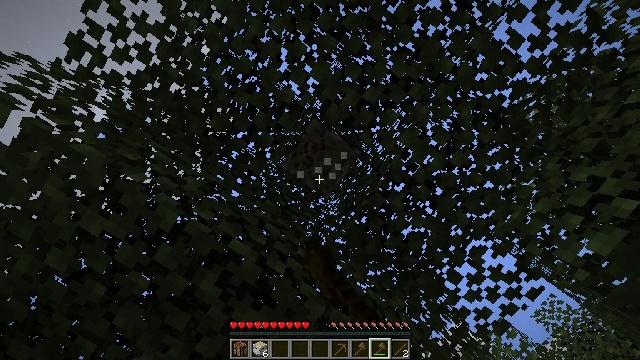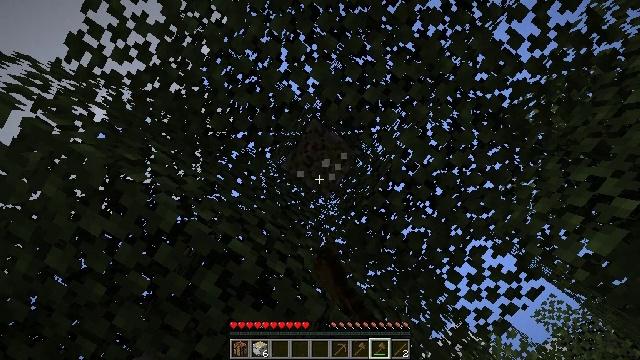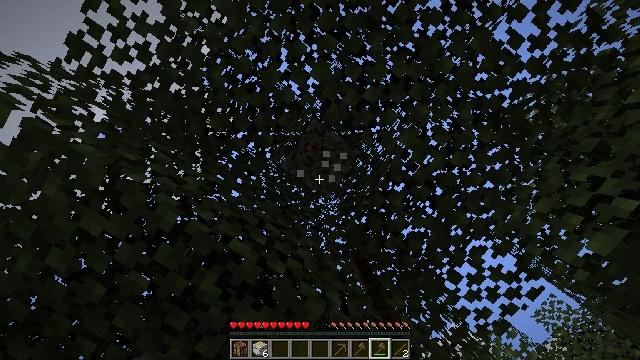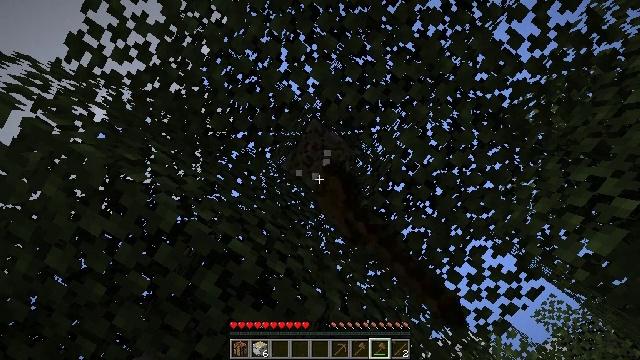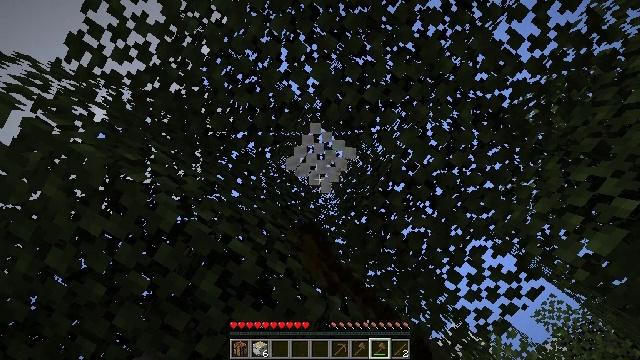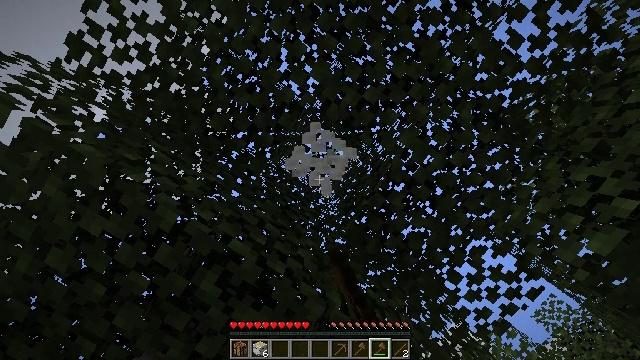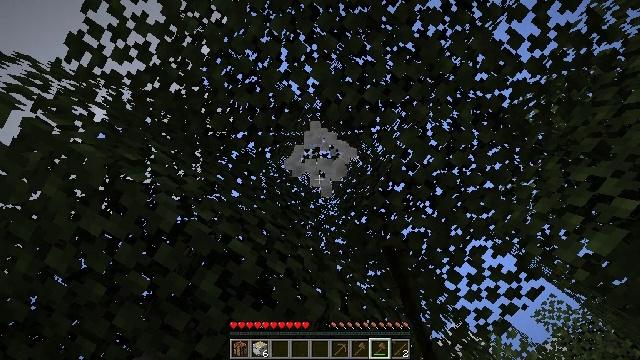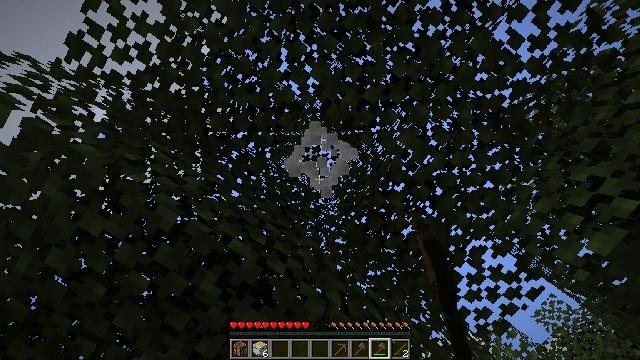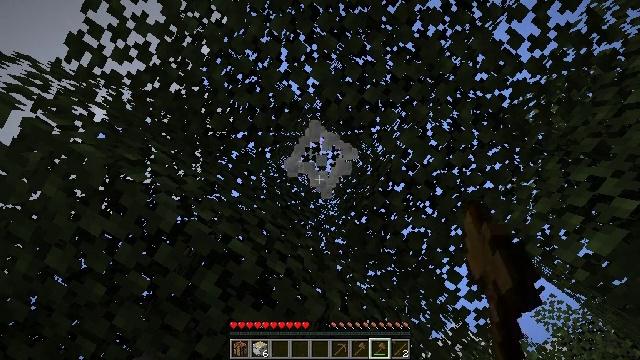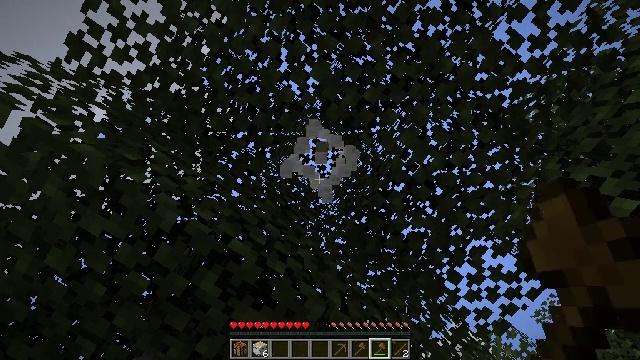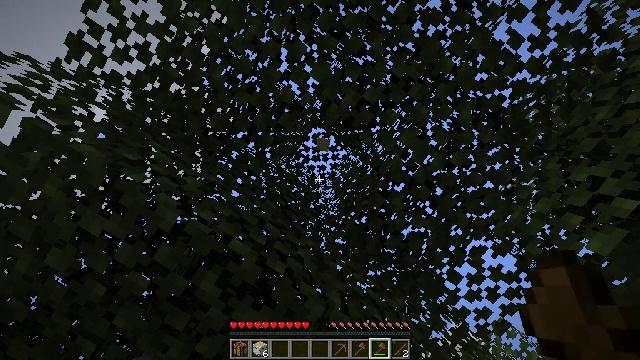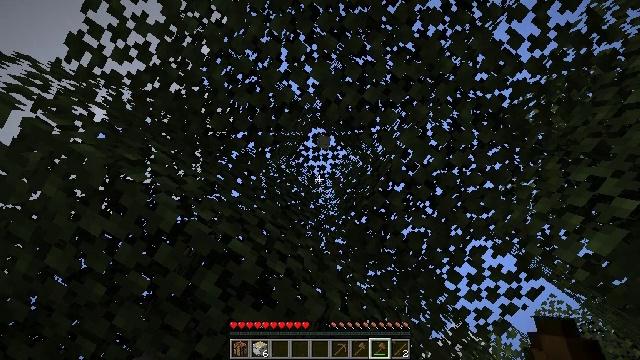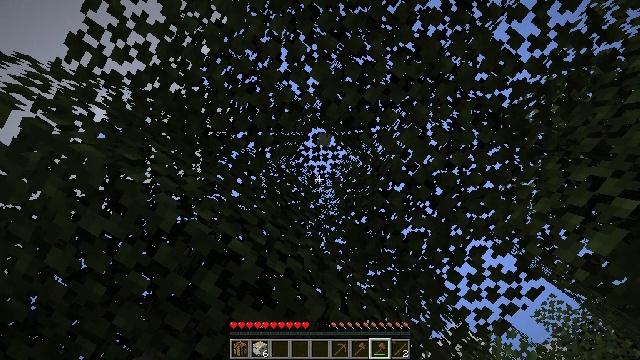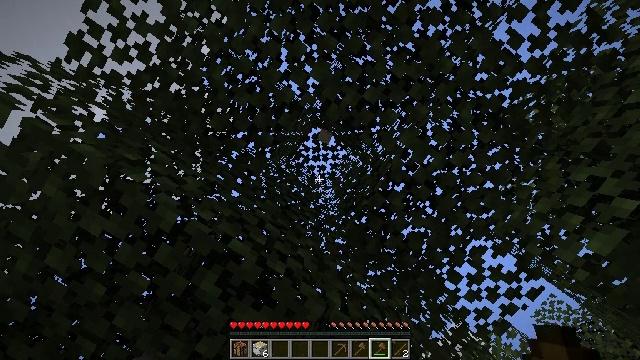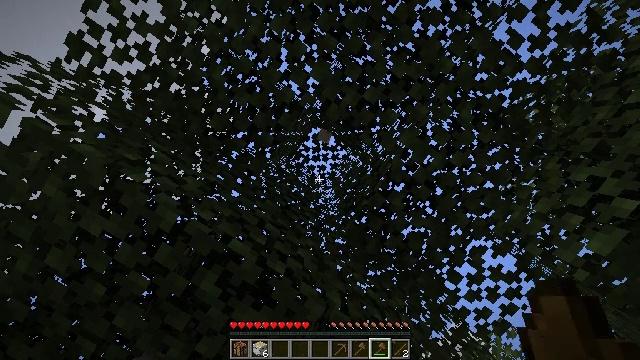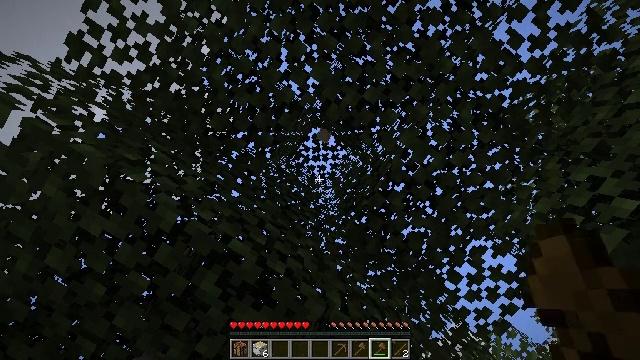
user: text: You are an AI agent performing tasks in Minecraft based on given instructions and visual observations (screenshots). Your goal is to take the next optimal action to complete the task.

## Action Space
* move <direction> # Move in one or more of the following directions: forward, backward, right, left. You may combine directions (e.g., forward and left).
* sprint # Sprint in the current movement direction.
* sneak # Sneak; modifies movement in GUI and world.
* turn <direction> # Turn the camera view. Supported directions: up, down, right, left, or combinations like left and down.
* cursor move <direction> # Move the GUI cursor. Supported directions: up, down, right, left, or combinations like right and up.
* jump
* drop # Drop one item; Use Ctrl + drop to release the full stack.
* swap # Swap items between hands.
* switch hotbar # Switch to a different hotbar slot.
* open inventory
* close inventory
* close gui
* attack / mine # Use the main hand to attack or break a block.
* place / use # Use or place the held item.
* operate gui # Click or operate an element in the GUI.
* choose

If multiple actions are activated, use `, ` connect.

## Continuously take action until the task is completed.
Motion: motion action
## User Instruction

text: Mine the birch log from the tree.
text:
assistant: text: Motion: attack / mine
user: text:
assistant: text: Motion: attack / mine
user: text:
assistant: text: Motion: attack / mine
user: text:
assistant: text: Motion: attack / mine
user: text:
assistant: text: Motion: attack / mine
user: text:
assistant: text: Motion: attack / mine
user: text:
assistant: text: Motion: attack / mine
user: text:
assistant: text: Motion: attack / mine
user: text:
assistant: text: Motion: attack / mine
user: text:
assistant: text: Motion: attack / mine
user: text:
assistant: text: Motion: attack / mine
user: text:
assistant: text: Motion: no_op
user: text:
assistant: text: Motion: no_op
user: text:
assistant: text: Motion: no_op
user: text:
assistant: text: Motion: no_op
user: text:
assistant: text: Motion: no_op
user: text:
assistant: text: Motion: turn down
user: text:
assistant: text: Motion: turn down
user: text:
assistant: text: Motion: turn down
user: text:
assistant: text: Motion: turn right and down
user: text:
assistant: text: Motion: turn right and down
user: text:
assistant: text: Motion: no_op
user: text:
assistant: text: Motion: no_op
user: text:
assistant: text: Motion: no_op
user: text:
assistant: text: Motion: no_op
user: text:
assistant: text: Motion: no_op
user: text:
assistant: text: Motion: no_op
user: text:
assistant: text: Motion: no_op
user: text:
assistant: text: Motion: no_op
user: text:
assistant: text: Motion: no_op